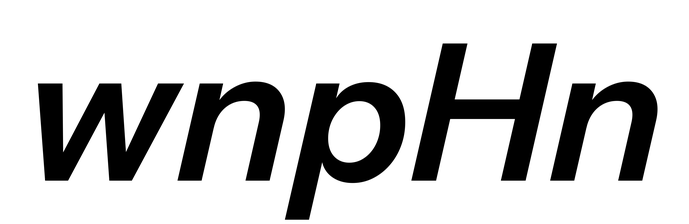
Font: InstrumentSans-Italic_SemiBold_Italic